Question: I am creating a site, and database, for user information and interaction.
I have 2 main user tables, and .
tblSiteMember contains: ,
tblSiteMemberDetail contains , , , etc...
I want to link all the other tables to reference only tblSiteUser, while the tblSiteUserDetail will contain a reference back to tblSiteUser, and will store all its information.
The diagram below will illustrate:

Unfortunately, due to my lack of knowledge in SQL, I do not know how to make a stored procedure (such as procAddMember) to add the user to , then add their details to , and also include a reference to on .
Would someone please be so kind as to show me how?
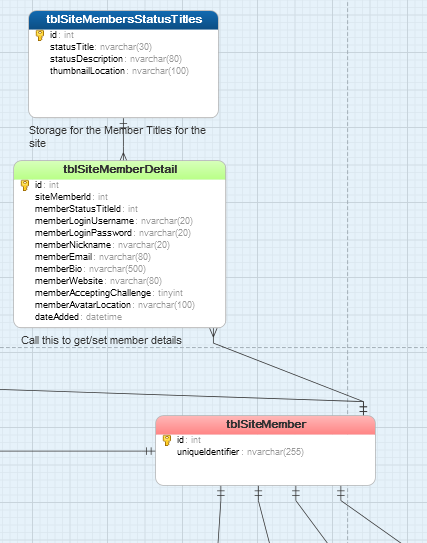
Answer: Assuming "id" is an identity column in tblSiteMember, you'd do something like this in a single stored pro:
Declare @siteMemberID int
Insert Into tblSiteMember (_columns)
Values (_values)
Set @siteMemberID = @@Identity
Insert Into tblSiteMemberDetail (siteMemberID, _other columns)
Values (@siteMemberID, _other values)
This can all be wrapped in a single transaction of course.